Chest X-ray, PA view. Patient: 49 years old, sex F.
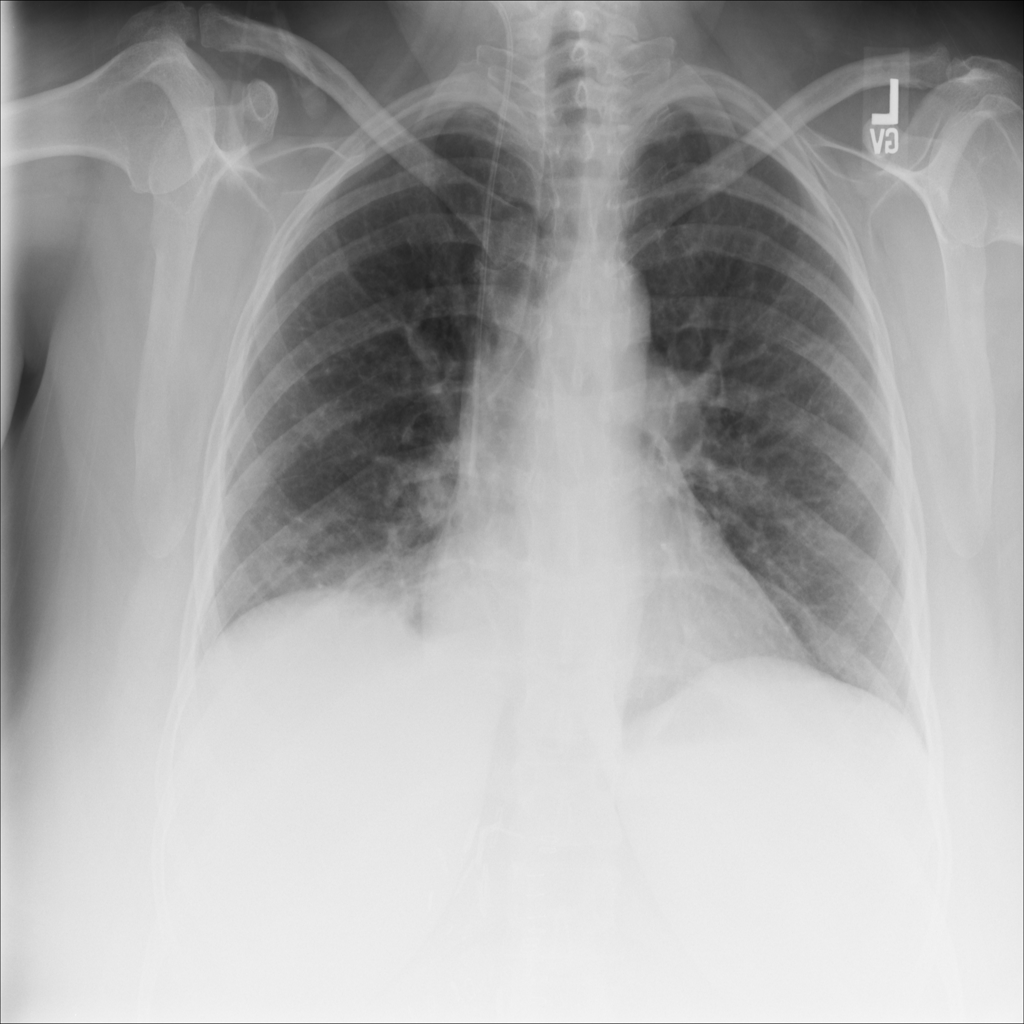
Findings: Effusion